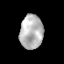
Tissue: prostate
Cell type: Myeloid cells
Senescence score: 0.3359
Nuclear area (px): 764
Mean DAPI intensity: 184.916